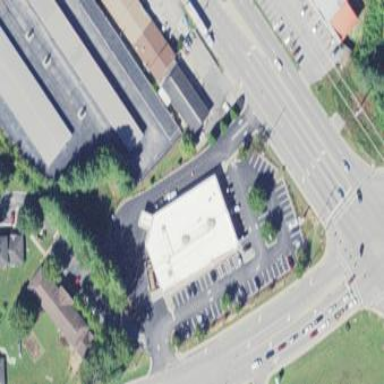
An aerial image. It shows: Building that is pharmacy providing healthcare services.